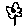
Label: flower